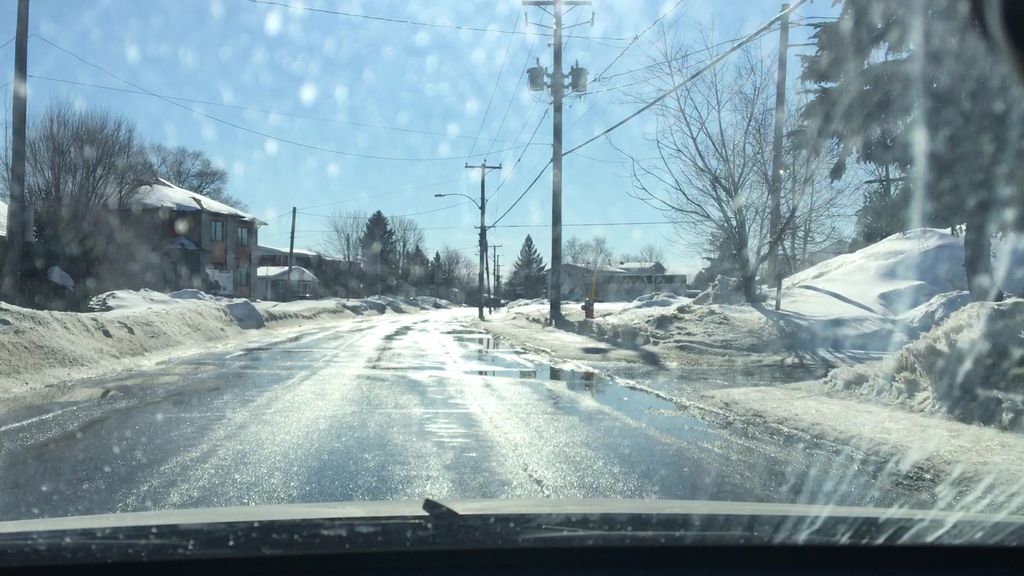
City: ottawa-gatineau